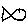
Label: fish